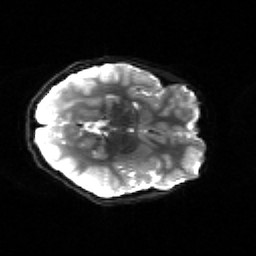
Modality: sbref
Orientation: axial
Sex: female
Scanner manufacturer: siemens
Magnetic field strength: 3 T
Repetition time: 5 s
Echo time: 0.071 s